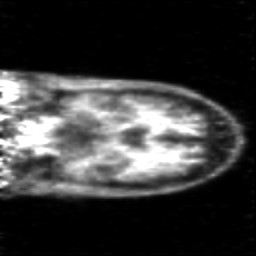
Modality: PET
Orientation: coronal
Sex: male
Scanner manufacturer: siemens